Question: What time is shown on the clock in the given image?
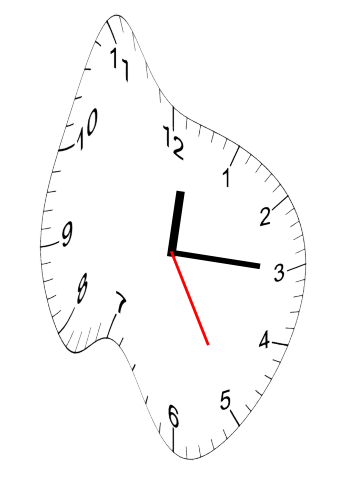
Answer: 12:15:25